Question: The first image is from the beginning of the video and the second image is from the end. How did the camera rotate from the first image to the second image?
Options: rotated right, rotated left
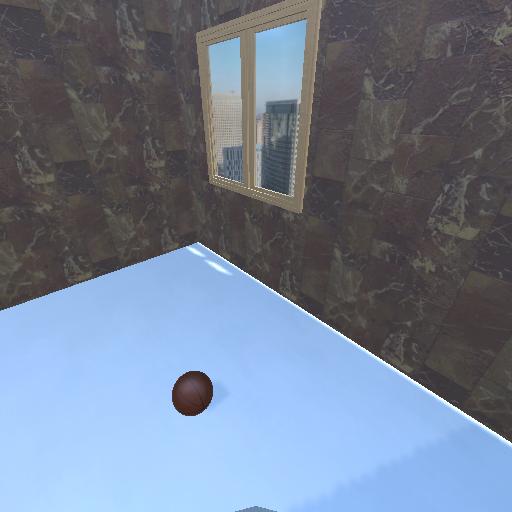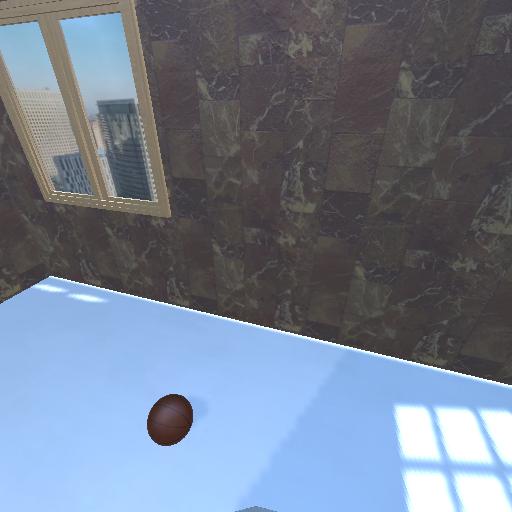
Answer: rotated right